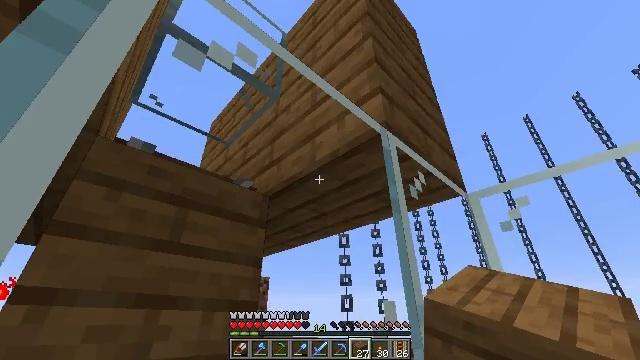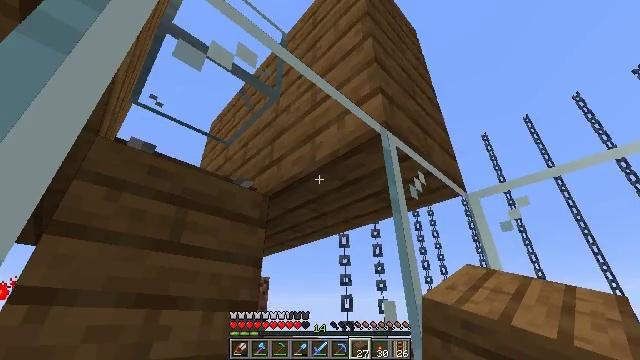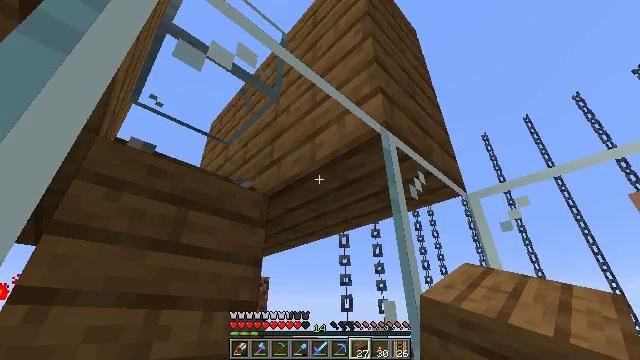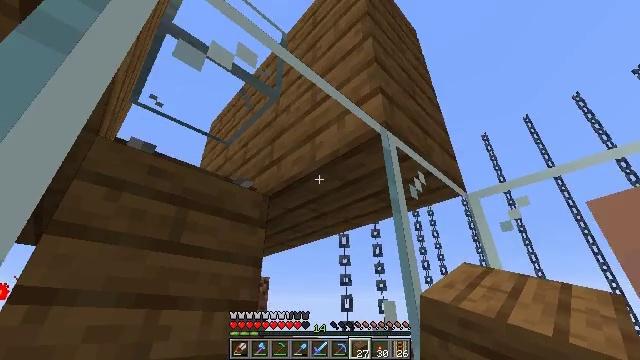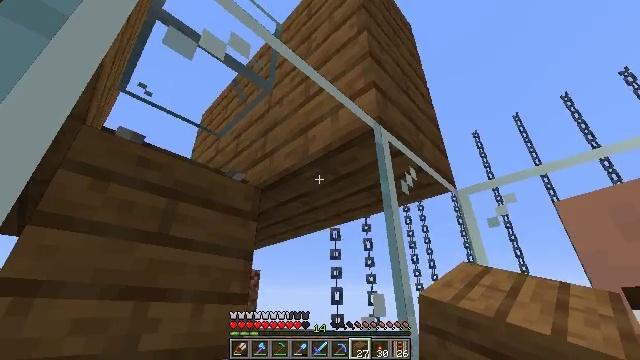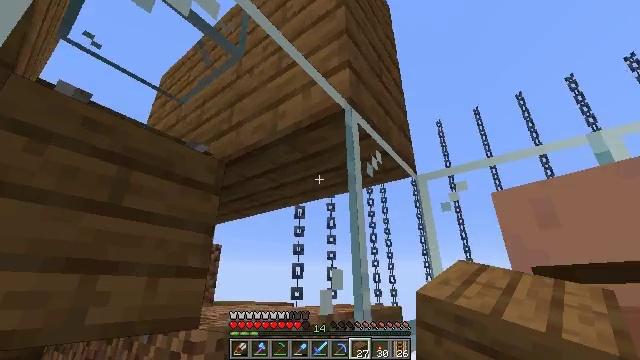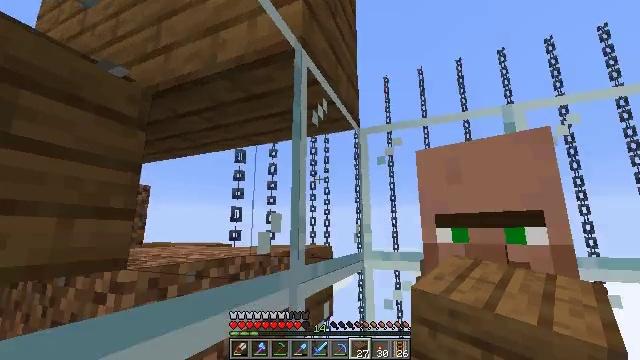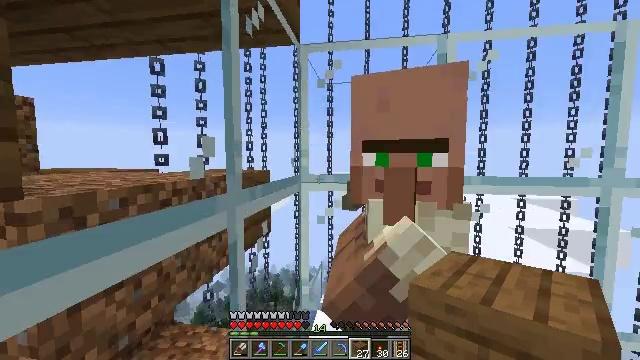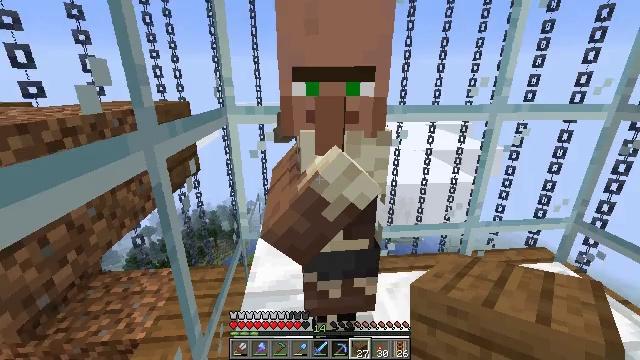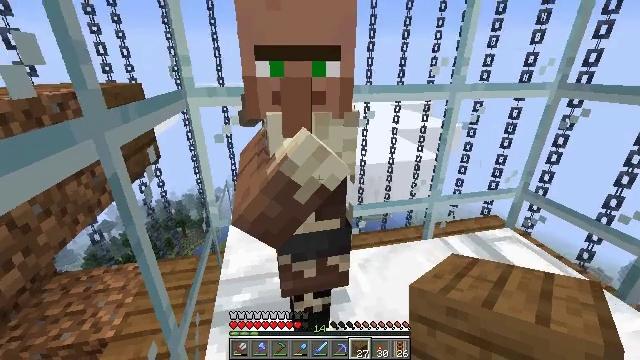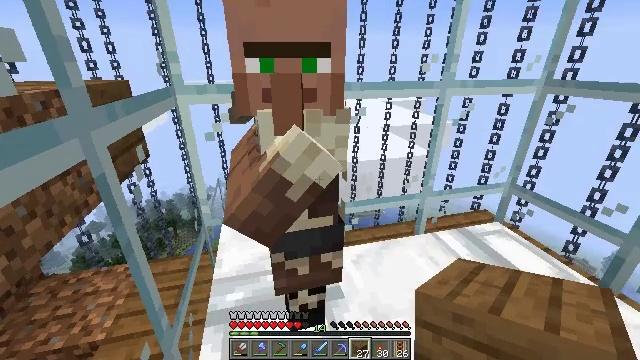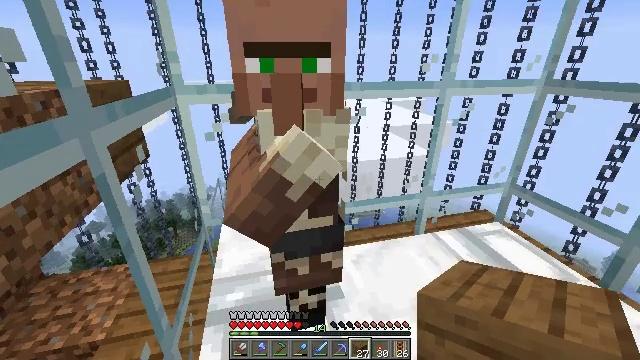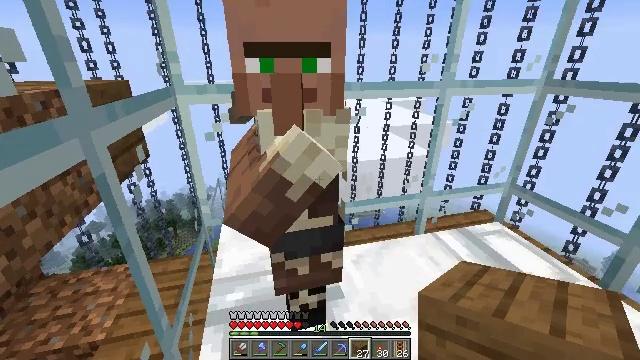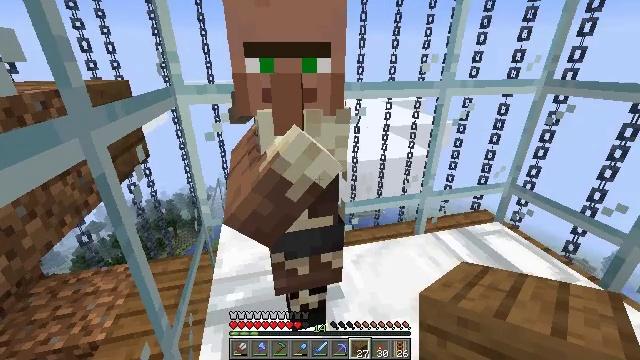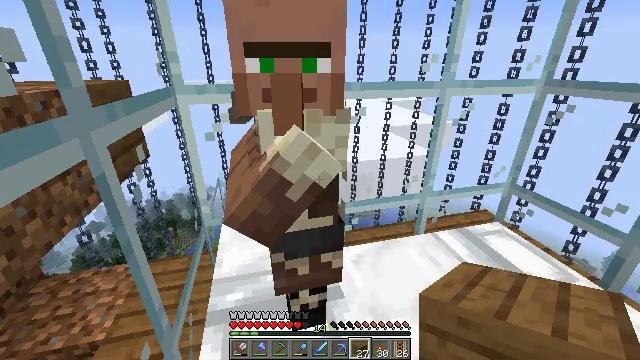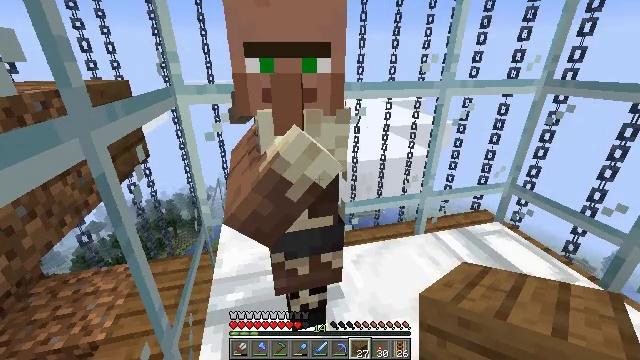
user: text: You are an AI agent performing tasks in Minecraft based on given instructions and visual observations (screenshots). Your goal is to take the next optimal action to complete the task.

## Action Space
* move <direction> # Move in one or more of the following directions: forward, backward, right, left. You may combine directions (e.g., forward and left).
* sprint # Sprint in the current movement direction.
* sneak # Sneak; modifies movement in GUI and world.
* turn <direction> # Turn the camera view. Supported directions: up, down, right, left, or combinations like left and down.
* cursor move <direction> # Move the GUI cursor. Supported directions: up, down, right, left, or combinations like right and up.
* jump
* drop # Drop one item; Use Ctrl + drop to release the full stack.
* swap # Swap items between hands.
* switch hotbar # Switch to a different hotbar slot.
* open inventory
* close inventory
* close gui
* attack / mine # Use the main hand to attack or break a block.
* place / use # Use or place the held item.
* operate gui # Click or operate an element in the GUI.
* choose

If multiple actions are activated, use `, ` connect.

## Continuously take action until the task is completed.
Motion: motion action
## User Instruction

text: Shatter the glass to collect it.
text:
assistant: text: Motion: no_op
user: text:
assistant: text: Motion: no_op
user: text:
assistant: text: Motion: no_op
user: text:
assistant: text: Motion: turn right and down
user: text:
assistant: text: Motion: turn right and down
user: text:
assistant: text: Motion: turn right and down
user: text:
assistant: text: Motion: turn right and down
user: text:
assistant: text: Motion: turn right and down
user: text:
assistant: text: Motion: turn right and down
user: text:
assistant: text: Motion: turn right
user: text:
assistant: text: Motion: no_op
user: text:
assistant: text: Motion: no_op
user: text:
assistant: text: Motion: no_op
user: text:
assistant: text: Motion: no_op
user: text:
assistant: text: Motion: no_op
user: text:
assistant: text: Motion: no_op
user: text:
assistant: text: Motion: no_op
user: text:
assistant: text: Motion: no_op
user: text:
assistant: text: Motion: no_op
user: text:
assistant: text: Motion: no_op
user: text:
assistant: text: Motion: no_op
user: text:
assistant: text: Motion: turn right and up
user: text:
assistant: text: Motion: turn right and up
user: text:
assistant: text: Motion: turn right and up
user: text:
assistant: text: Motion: turn right
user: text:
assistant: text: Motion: turn right
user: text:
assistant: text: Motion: turn right and down
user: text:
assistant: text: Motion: turn right
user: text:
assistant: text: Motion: turn right
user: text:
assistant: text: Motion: no_op